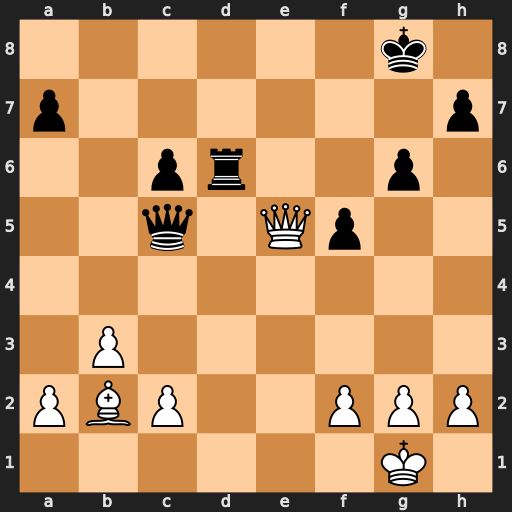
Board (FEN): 6k1/p6p/2pr2p1/2q1Qp2/8/1P6/PBP2PPP/6K1
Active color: w
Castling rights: -
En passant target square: -
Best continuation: Qe8#